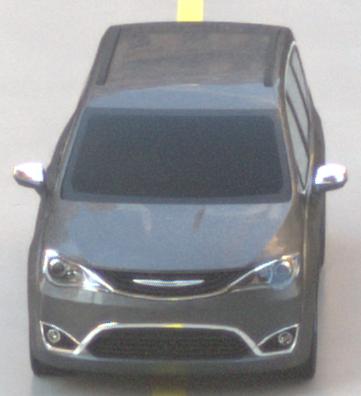
Make: Chrysler
Model: Pacifica
Detailed model: -
Model produced from: 2016
Model produced until: 2020
Doors: 5
Color: gray
Road condition: wet road
Daytime: sunrise or sunset
Contrast: low contrast